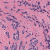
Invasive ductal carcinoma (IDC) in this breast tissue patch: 1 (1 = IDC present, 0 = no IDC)